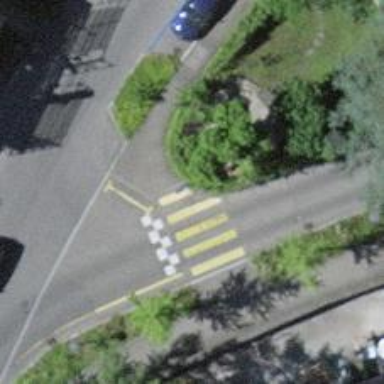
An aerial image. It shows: Kerb serving as barrier.